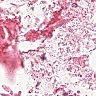
Metastatic tissue present: no